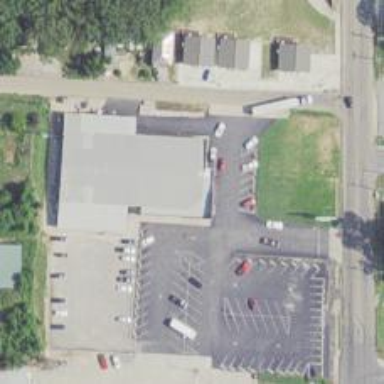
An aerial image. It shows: Supermarket.